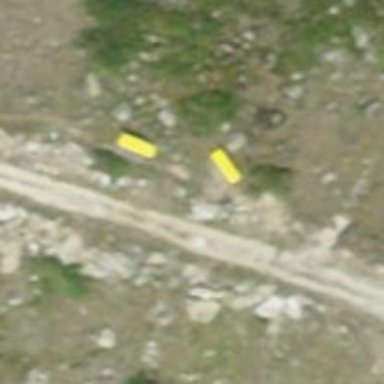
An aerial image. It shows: Bench for seating.